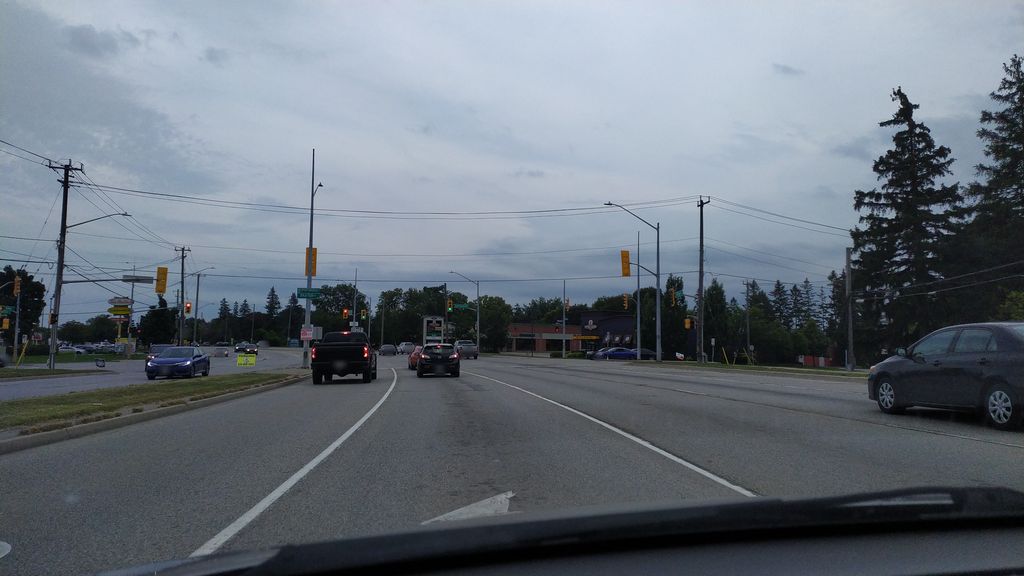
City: kitchener-waterloo